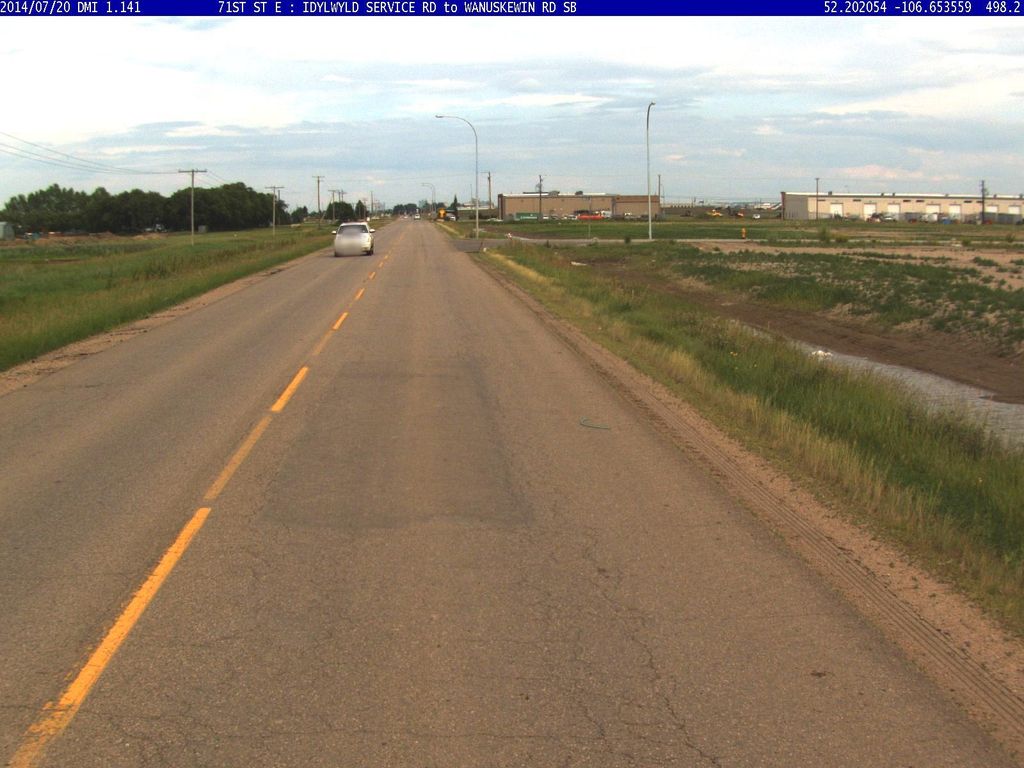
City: saskatoon